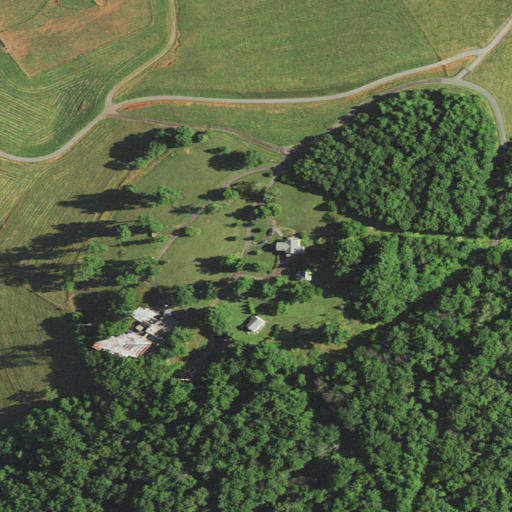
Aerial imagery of mountain in Virginia named Clark Mountain containing pasture, deciduous forest, open development, barren land, mixed forest, and low intensity development